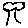
Label: tree